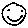
Label: smiley face